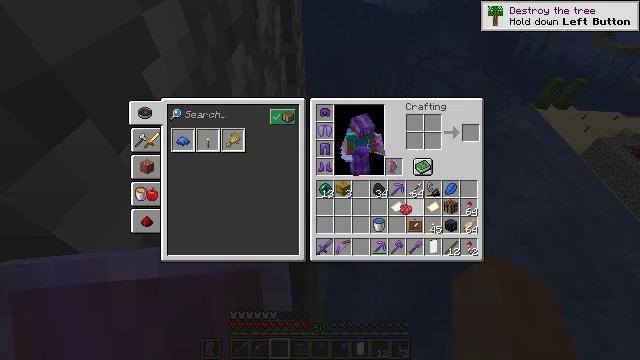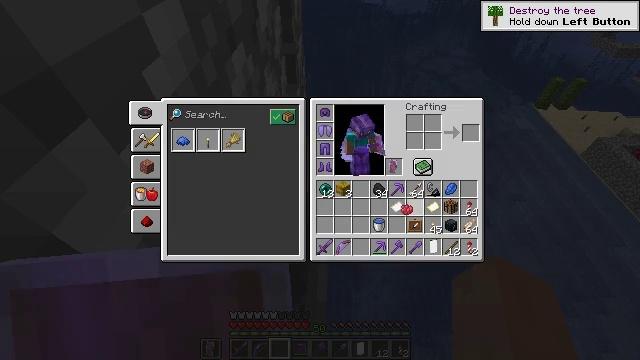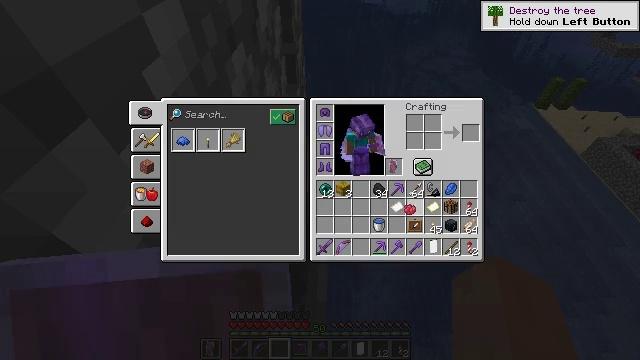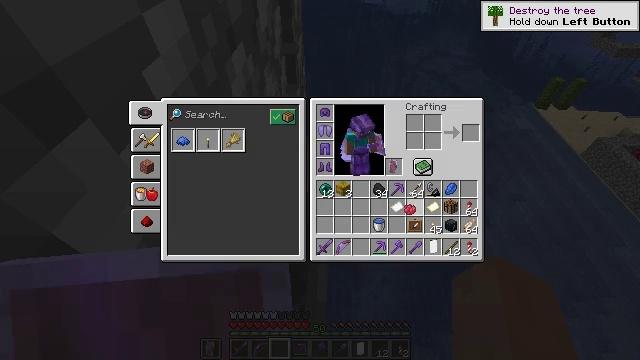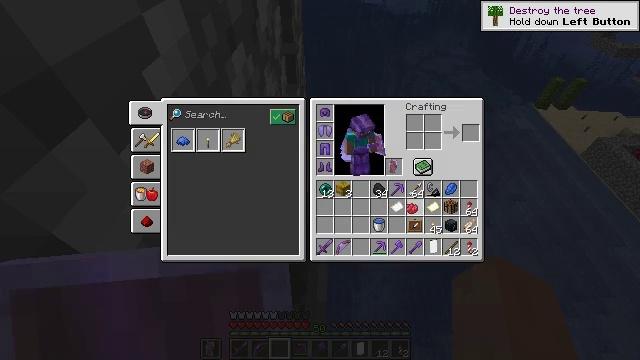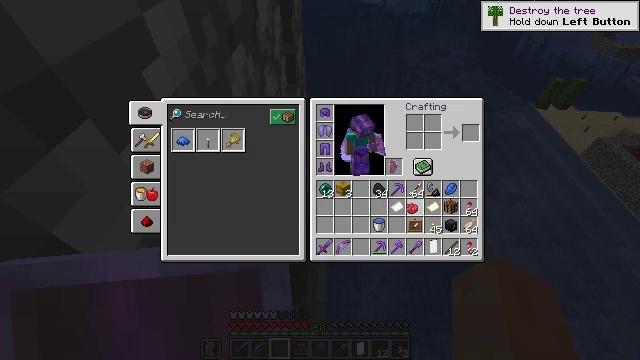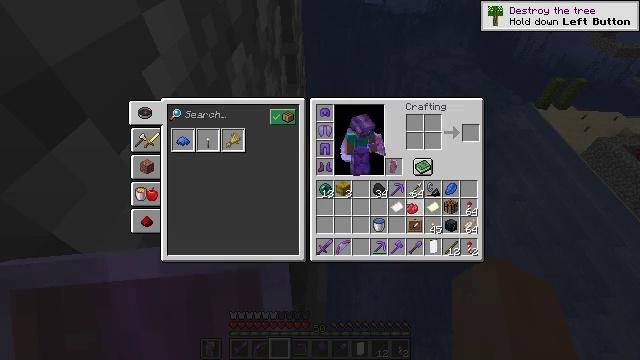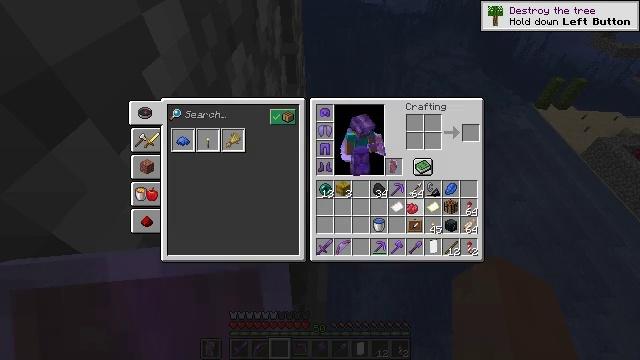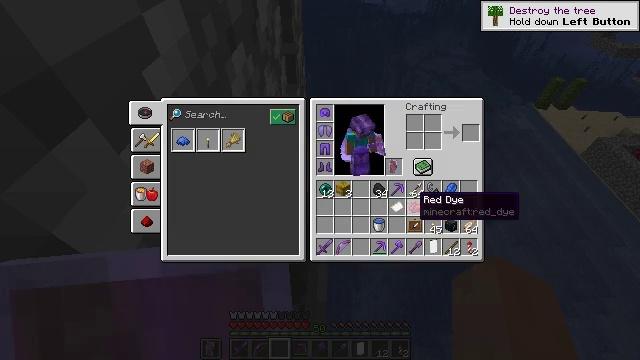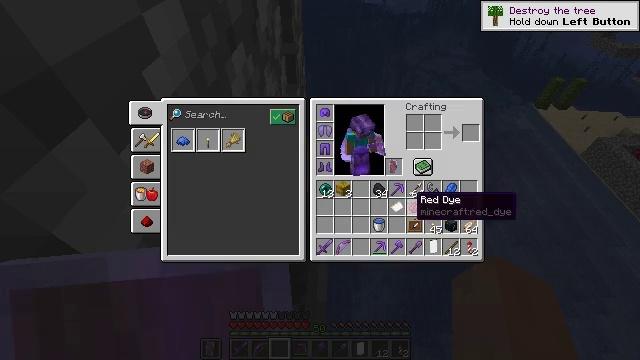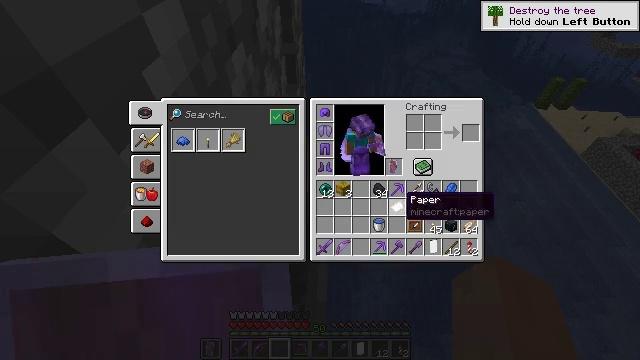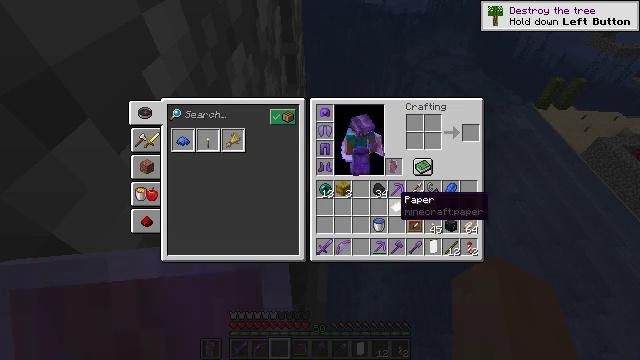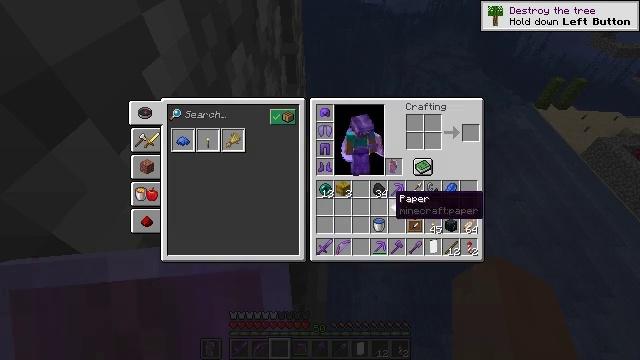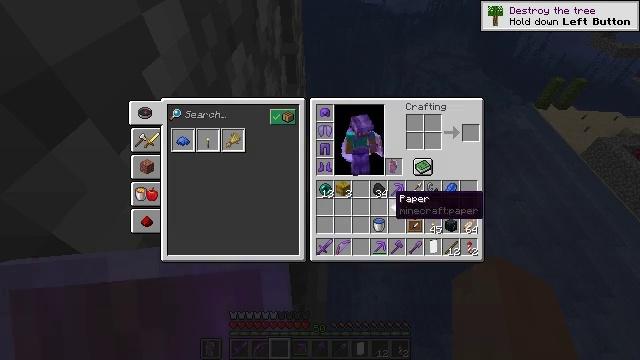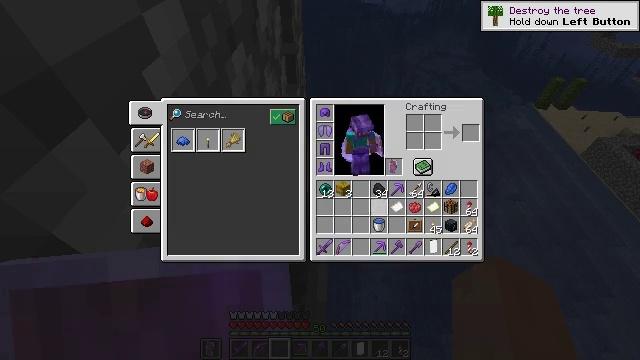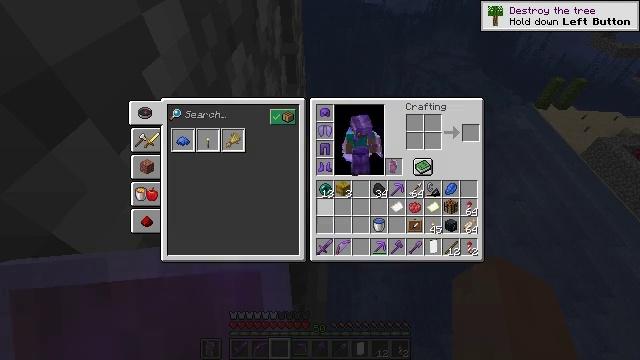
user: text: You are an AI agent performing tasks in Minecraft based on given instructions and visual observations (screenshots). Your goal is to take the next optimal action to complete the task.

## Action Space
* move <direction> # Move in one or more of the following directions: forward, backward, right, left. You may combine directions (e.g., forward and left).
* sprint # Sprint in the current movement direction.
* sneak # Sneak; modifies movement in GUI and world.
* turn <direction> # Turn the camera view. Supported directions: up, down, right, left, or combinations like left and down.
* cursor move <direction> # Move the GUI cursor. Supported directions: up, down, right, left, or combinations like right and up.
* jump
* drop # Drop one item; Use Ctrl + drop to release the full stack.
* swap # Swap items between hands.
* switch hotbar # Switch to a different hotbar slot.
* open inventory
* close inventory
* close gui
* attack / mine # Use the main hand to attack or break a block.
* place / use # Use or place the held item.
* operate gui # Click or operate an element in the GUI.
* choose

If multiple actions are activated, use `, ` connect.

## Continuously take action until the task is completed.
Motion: motion action
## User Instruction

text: Convert materials into blue dye using a crafting table.
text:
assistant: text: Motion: no_op
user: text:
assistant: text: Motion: no_op
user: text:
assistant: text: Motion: no_op
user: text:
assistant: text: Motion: no_op
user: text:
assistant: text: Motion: no_op
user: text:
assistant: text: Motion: attack / mine
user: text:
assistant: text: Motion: attack / mine
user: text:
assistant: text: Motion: no_op
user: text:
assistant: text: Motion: no_op
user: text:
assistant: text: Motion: turn left
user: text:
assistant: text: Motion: no_op
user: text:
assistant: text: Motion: no_op
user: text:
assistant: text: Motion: no_op
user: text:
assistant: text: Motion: turn left
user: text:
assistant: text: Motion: turn left and up
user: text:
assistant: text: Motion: turn left
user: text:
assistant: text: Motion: turn left
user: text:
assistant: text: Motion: turn left and up
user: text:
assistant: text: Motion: turn left and up
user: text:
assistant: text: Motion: turn left and up
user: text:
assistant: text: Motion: sneak
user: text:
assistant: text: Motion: sneak
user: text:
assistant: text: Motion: sneak
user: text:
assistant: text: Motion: sneak
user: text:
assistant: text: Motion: sneak
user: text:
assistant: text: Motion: sneak
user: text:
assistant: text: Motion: sneak
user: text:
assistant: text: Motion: sneak
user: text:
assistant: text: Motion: sneak, attack / mine
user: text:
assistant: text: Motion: sneak, attack / mine